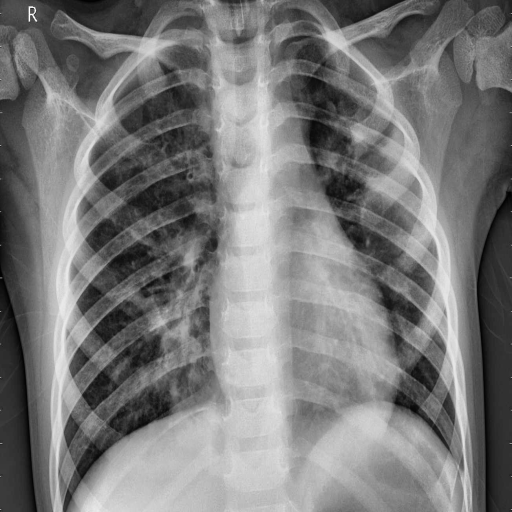
Finding: PNEUMONIA